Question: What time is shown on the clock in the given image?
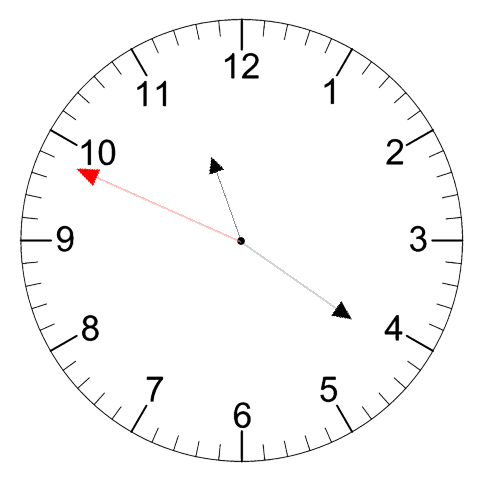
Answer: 11:20:49